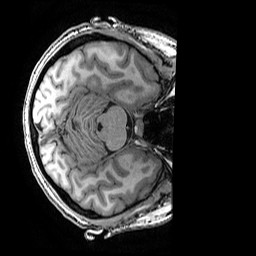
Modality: T1w
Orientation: axial
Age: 29
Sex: female
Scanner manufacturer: ge
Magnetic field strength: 3 T
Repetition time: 0.007 s
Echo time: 0.00342 s